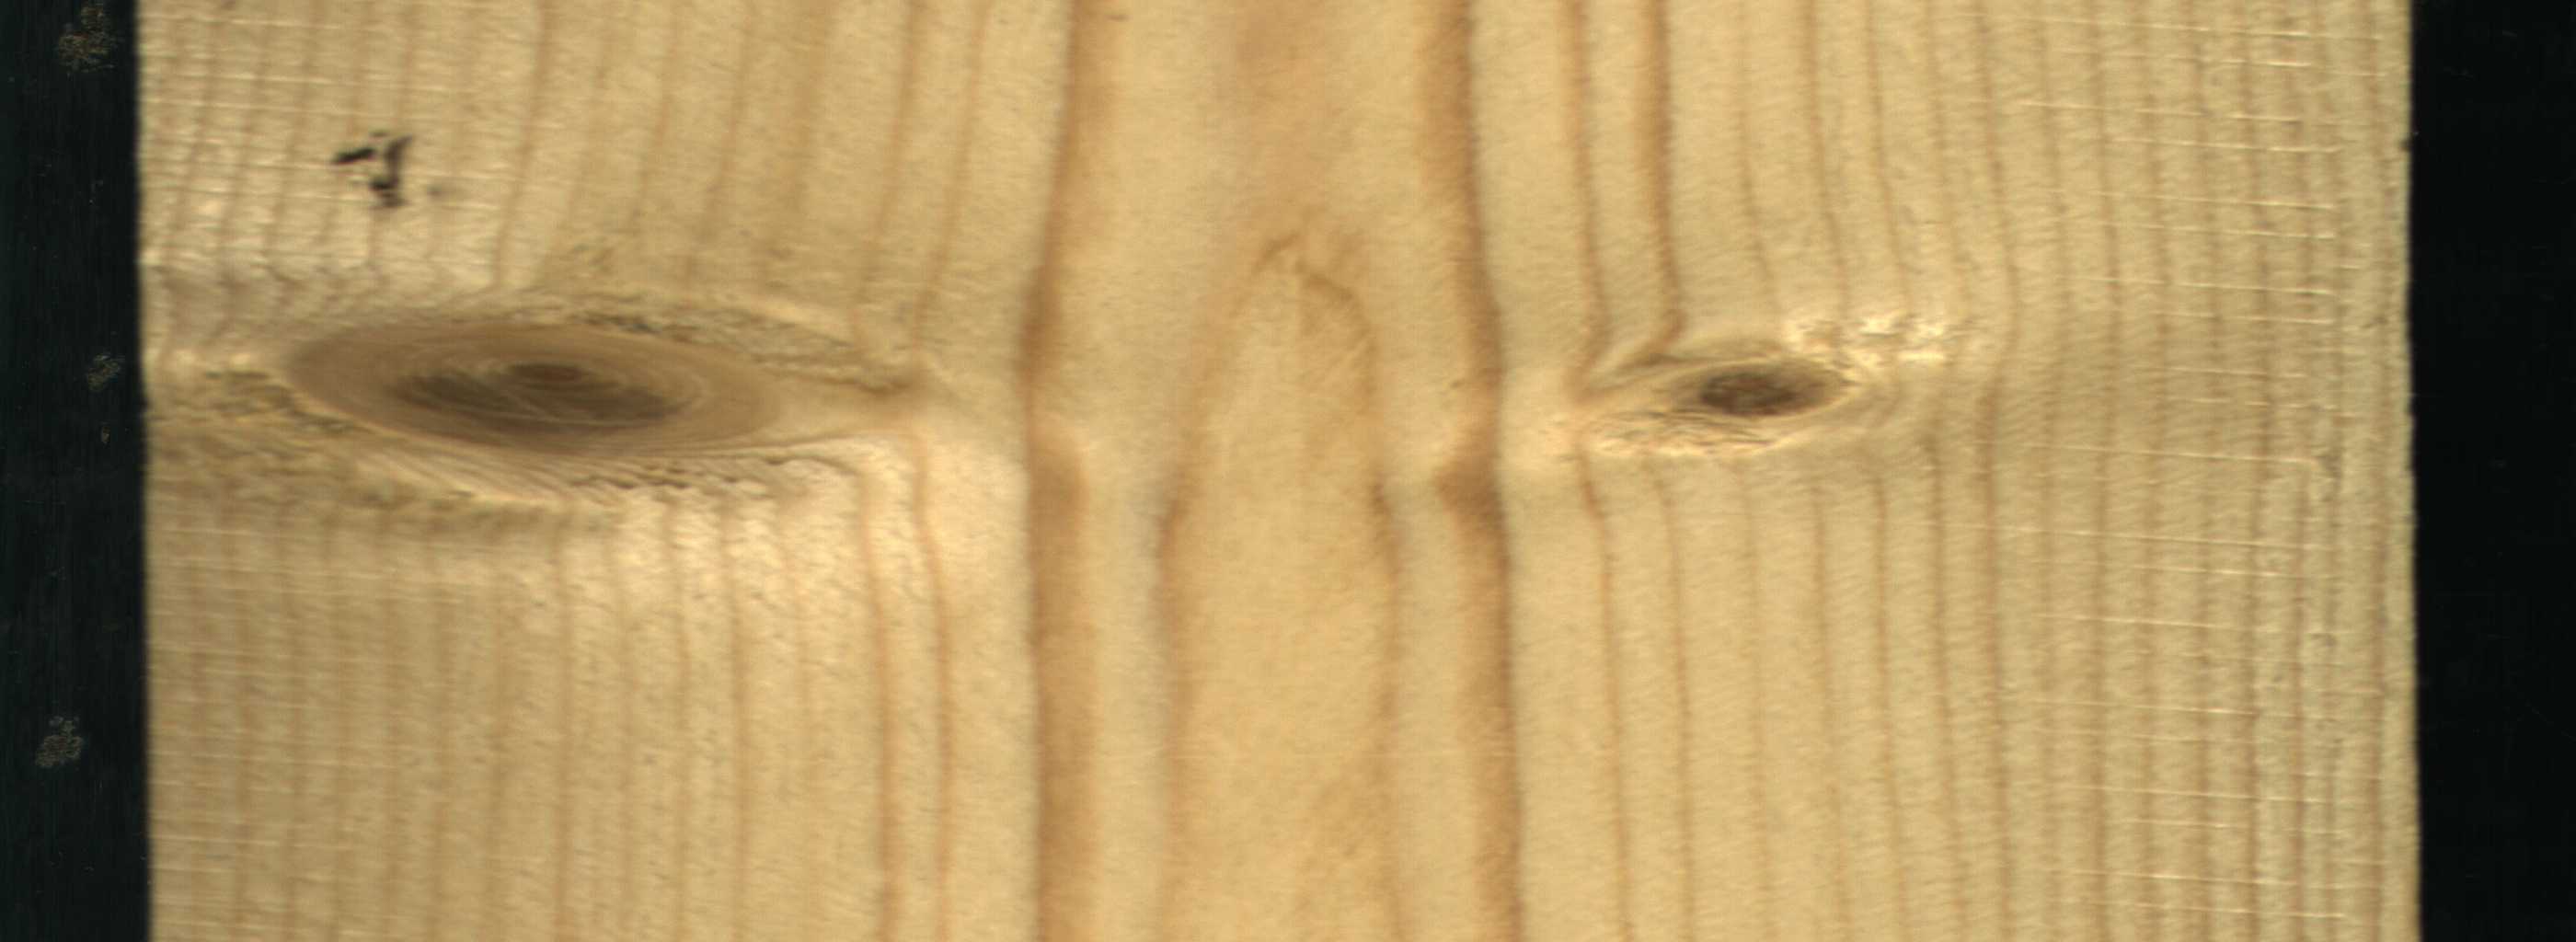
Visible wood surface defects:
resin
Live_Knot
Live_Knot